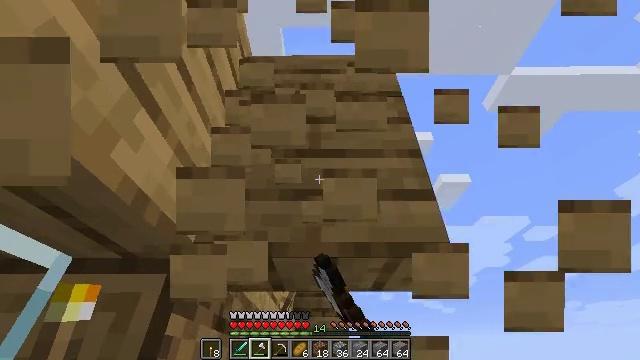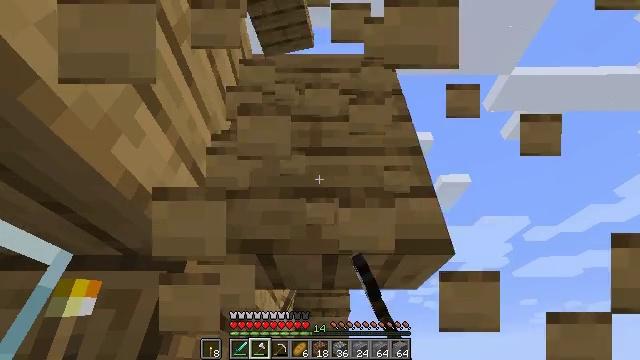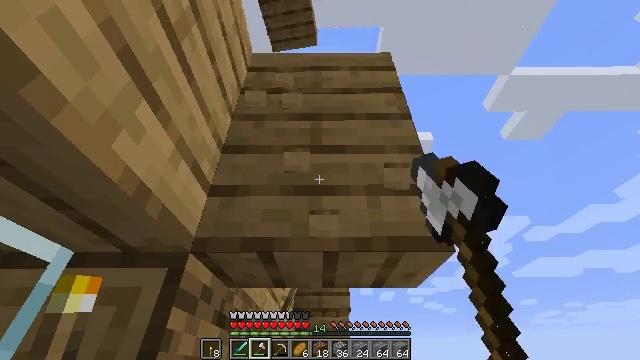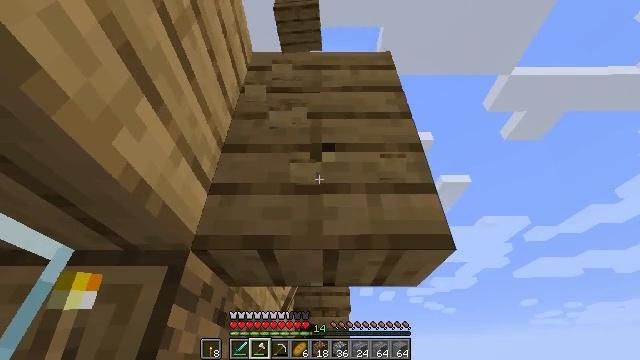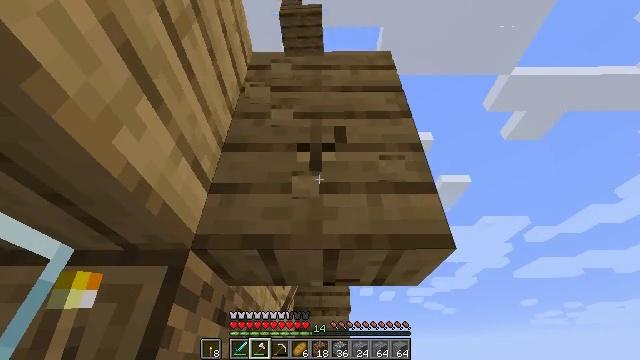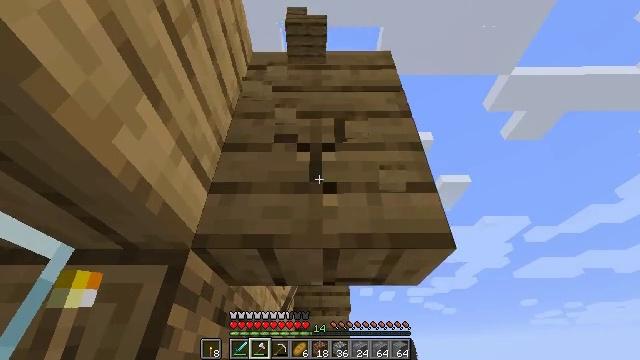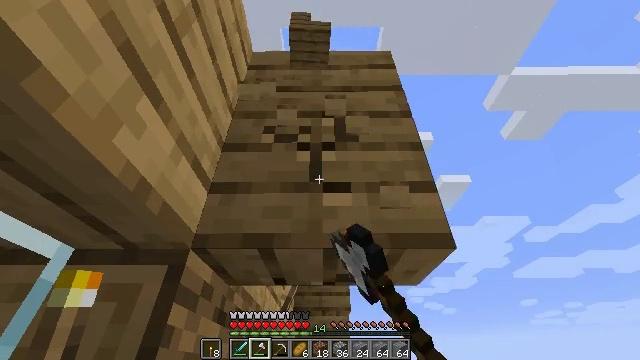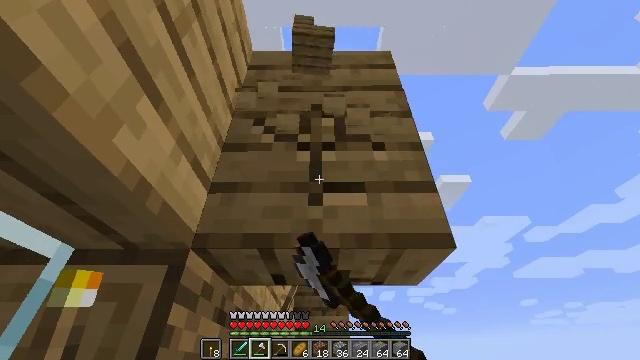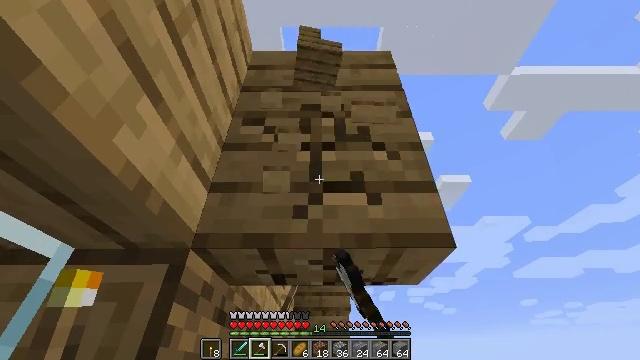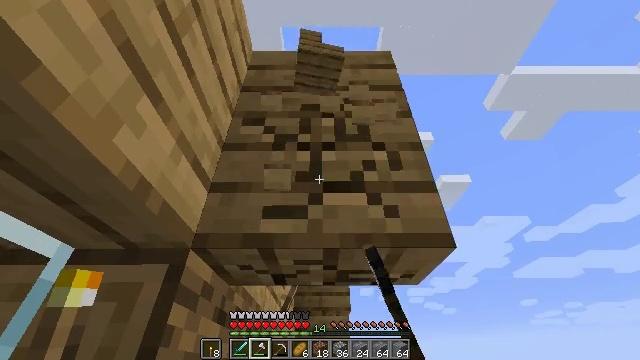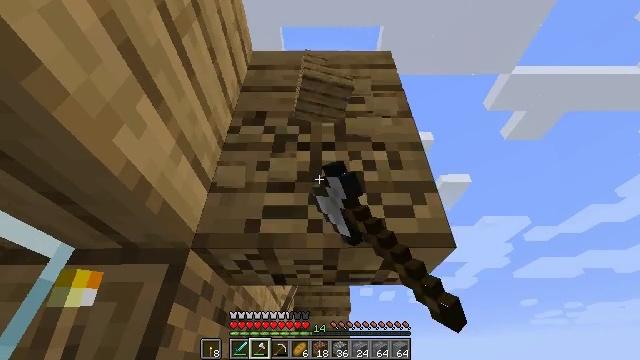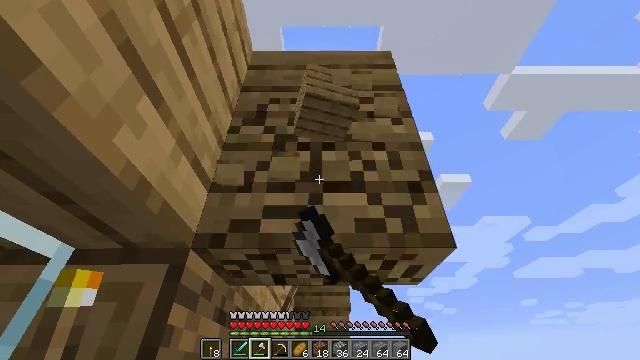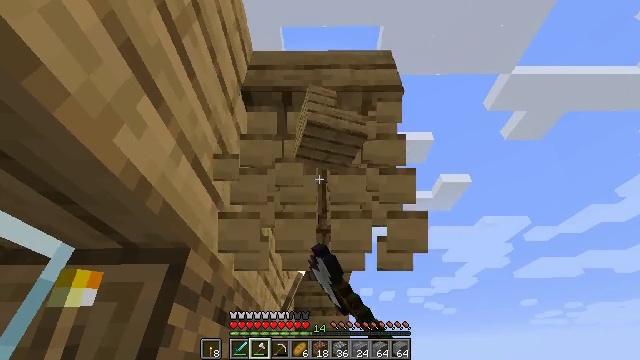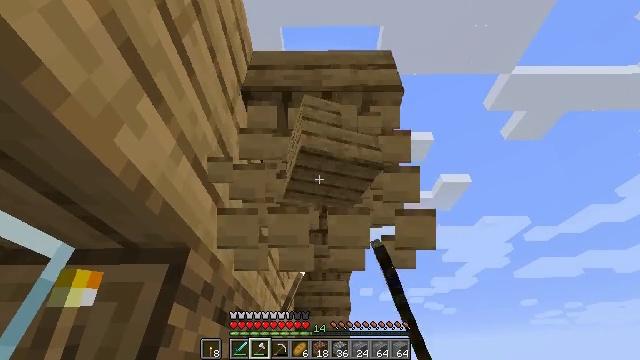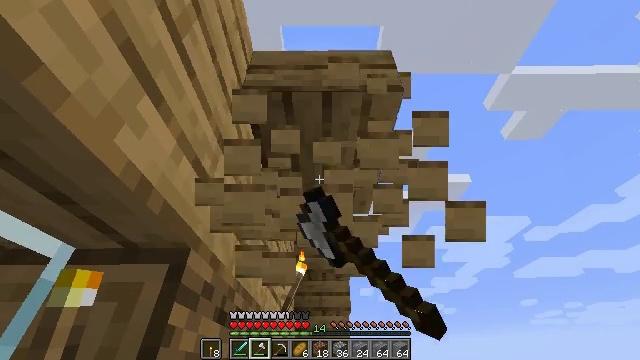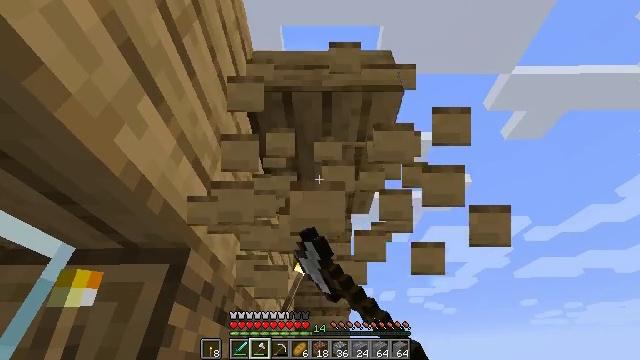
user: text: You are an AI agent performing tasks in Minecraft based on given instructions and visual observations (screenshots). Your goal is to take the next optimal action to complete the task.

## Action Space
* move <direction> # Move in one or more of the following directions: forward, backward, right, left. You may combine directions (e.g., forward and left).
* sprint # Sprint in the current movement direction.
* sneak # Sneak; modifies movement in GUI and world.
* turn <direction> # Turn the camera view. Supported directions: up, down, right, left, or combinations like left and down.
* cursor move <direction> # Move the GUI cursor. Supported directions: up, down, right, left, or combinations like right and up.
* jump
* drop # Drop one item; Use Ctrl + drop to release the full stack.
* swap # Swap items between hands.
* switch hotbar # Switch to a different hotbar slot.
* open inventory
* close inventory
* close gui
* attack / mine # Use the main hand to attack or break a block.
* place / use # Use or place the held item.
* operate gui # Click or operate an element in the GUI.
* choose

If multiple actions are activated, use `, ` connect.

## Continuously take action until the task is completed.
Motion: motion action
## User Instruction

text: Remove the oak stairs to repurpose them.
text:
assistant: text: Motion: attack / mine
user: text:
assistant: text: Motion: attack / mine
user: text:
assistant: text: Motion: attack / mine
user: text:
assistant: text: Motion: attack / mine
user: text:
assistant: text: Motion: attack / mine
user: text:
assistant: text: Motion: attack / mine
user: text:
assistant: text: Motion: attack / mine
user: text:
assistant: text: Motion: attack / mine
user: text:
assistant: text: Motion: attack / mine
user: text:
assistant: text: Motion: move forward, attack / mine
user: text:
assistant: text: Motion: move forward, attack / mine
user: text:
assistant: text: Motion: move forward, attack / mine
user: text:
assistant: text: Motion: move forward, attack / mine
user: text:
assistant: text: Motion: move forward, attack / mine
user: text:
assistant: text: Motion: move forward, attack / mine
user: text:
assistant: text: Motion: attack / mine
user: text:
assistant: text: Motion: turn up, attack / mine
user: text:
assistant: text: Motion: turn up, attack / mine
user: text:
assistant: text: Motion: turn up, attack / mine
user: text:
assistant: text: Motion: attack / mine
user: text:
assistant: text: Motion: attack / mine
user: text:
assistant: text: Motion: attack / mine
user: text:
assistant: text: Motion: attack / mine
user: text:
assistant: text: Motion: attack / mine
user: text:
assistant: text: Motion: move forward, attack / mine
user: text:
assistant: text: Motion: move forward, attack / mine
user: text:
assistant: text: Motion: move forward, attack / mine
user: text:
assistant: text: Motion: move forward, attack / mine
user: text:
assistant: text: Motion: move forward, attack / mine
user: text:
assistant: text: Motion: move forward, attack / mine